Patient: sex F, age 54
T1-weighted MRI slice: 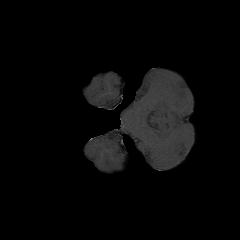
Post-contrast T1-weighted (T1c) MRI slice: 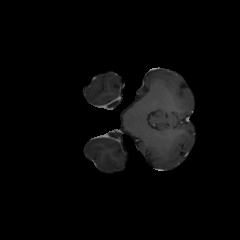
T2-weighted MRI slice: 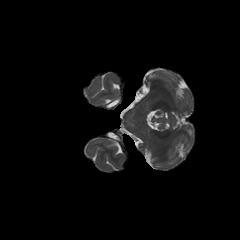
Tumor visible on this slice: no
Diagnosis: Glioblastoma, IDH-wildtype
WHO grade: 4